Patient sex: M
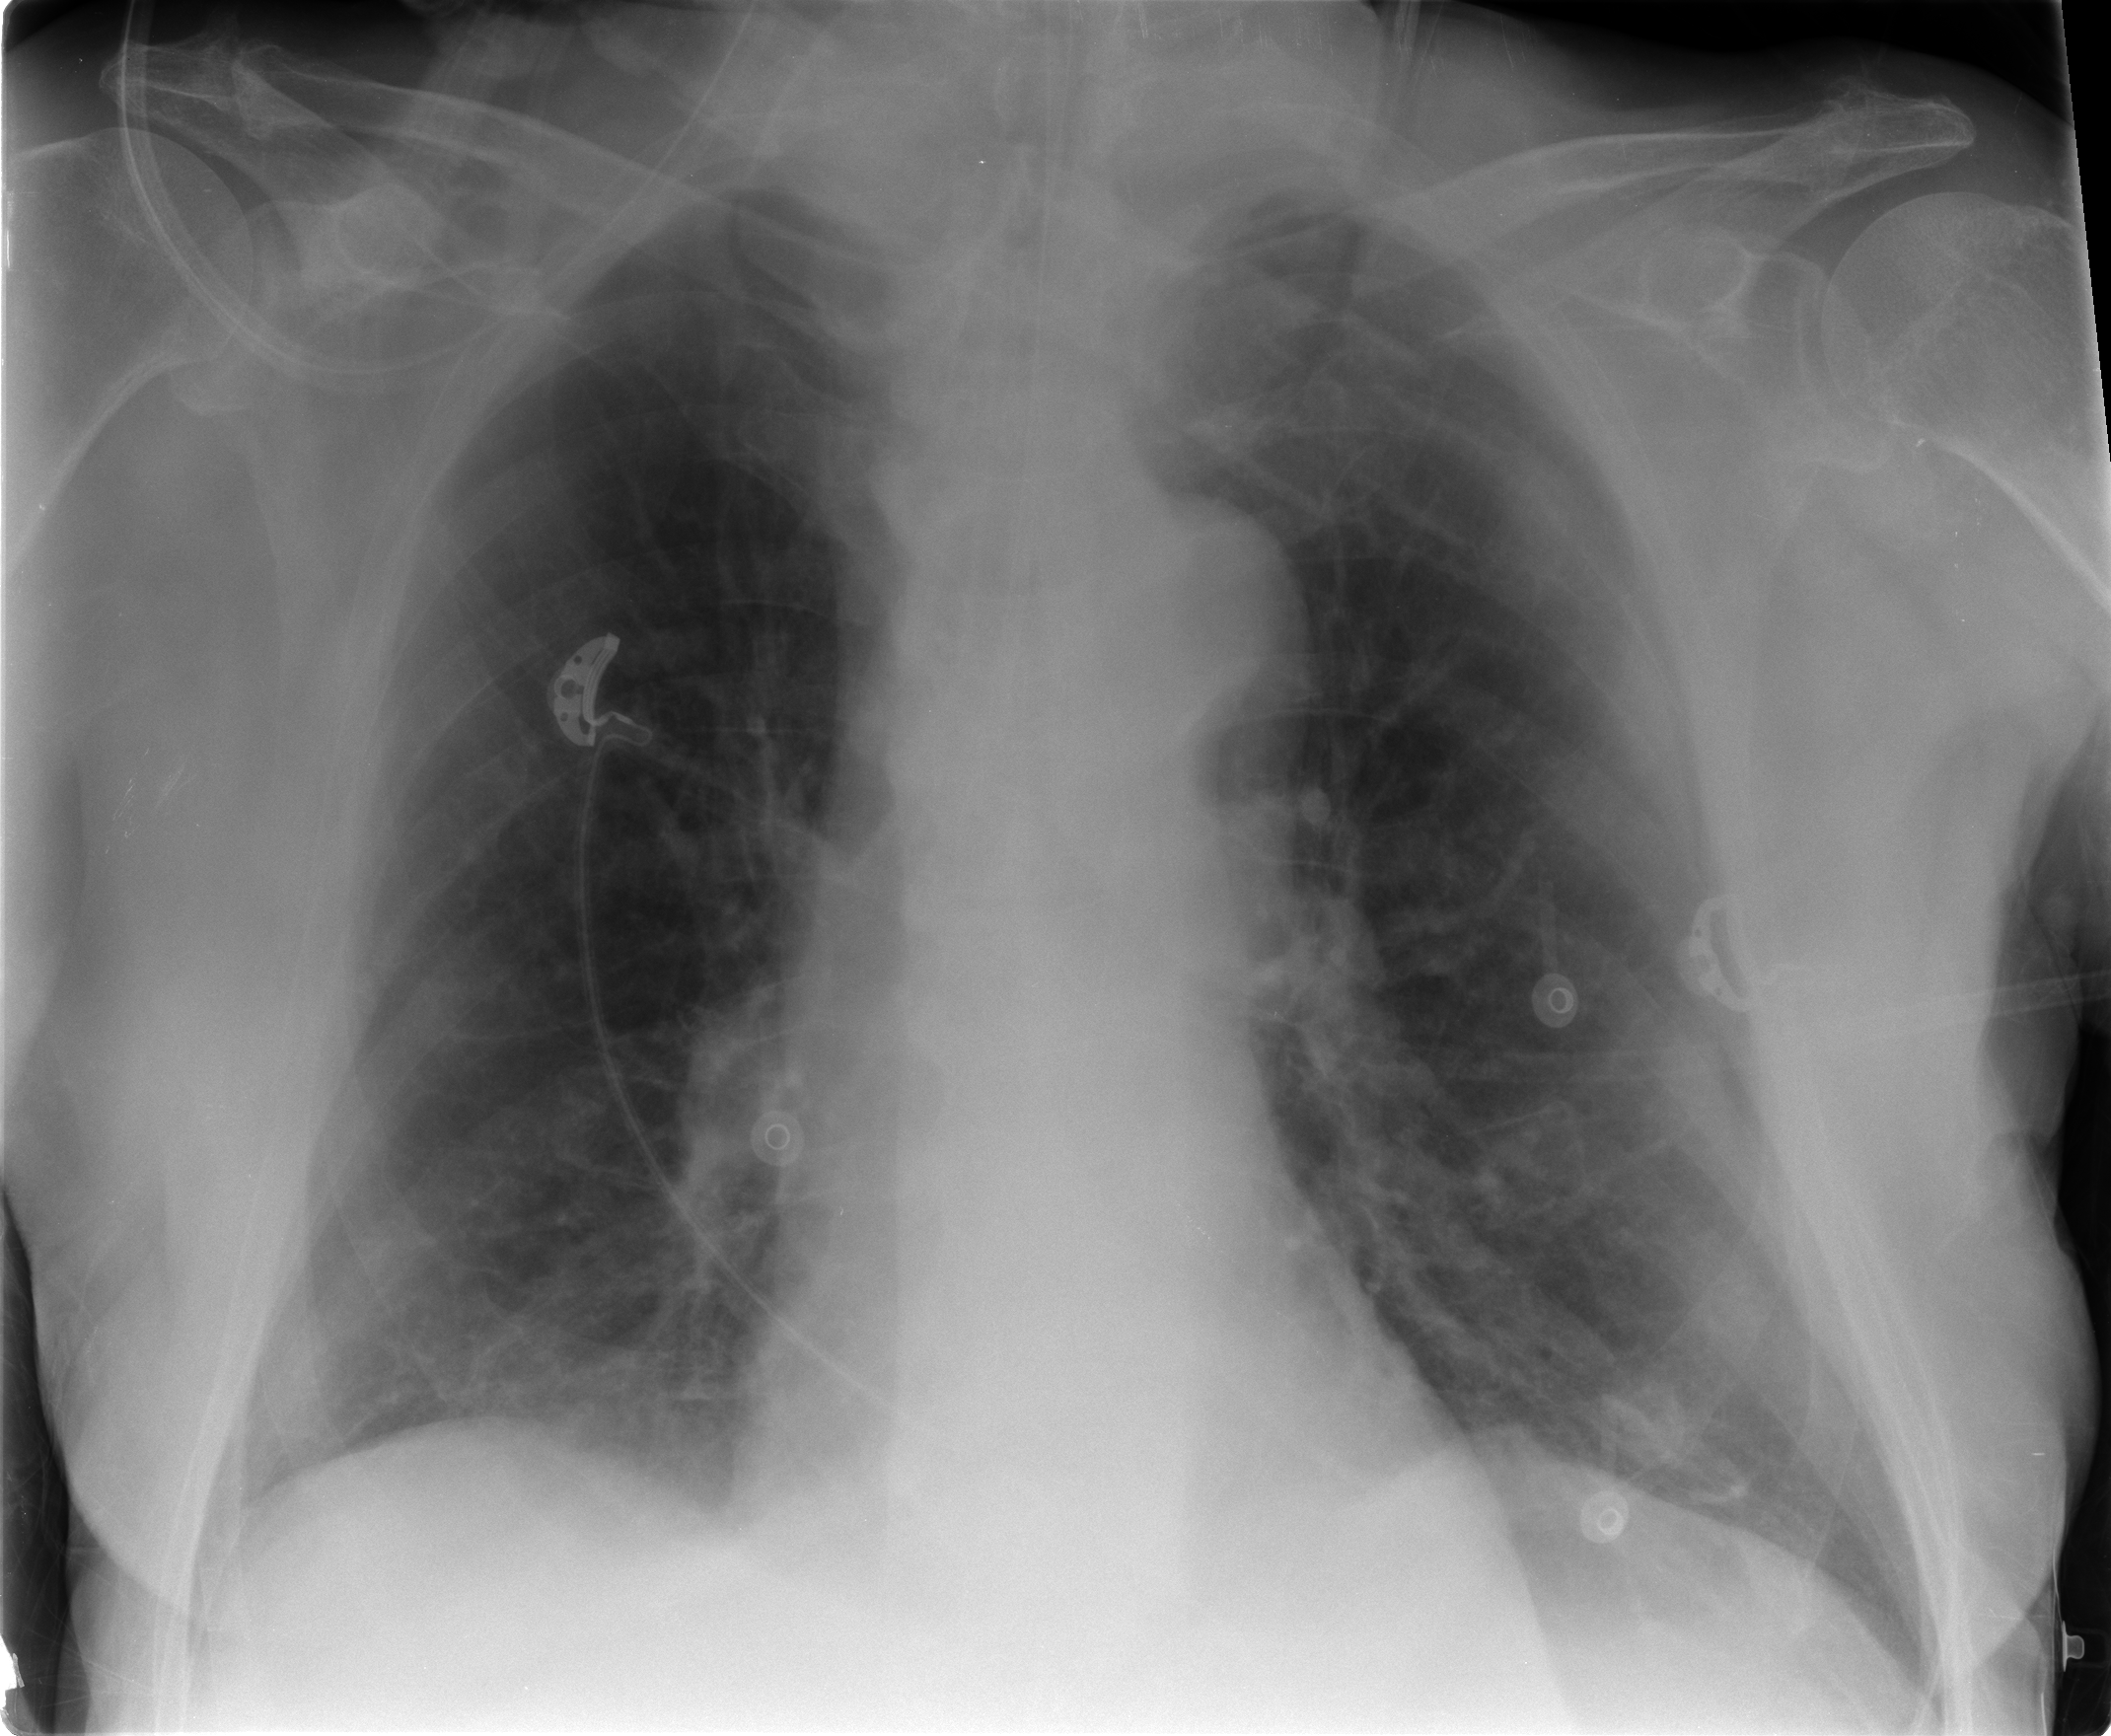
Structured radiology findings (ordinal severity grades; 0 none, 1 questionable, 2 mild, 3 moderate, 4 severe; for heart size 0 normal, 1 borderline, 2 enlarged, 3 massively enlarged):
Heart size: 0
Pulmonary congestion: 0
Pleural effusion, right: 1
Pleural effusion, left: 0
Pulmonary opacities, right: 0
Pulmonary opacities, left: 0
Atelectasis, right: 1
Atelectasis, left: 1